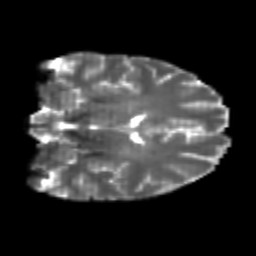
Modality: T2w
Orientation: coronal
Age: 22
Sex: female
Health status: healthy
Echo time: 0.074 s